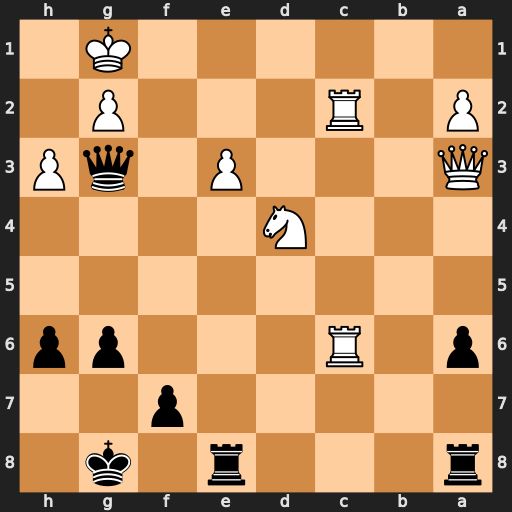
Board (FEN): r3r1k1/5p2/p1R3pp/8/3N4/Q3P1qP/P1R3P1/6K1
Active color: b
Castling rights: -
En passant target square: -
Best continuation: Rxe3 Rc8+ Kh7